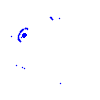
Particle: pion